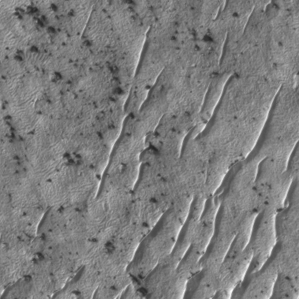
Label: frost